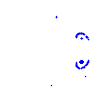
Particle: electron